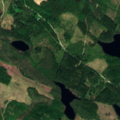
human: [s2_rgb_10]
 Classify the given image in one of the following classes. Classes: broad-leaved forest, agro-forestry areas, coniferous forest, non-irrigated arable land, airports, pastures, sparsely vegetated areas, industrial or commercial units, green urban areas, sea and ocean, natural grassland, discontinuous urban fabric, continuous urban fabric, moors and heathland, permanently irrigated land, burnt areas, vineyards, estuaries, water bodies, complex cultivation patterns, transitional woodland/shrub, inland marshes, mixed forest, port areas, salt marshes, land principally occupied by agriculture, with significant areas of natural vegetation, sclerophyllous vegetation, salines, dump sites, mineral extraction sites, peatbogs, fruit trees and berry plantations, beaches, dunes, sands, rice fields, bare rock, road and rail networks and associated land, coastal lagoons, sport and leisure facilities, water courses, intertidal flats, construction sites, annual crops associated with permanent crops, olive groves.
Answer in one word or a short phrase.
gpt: coniferous forest, mixed forest, transitional woodland/shrub